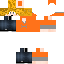
A male human skin with medium skin, wearing blonde long hair dressed in a orange tshirt and brown pants, featuring a closed mouth.